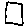
Label: square